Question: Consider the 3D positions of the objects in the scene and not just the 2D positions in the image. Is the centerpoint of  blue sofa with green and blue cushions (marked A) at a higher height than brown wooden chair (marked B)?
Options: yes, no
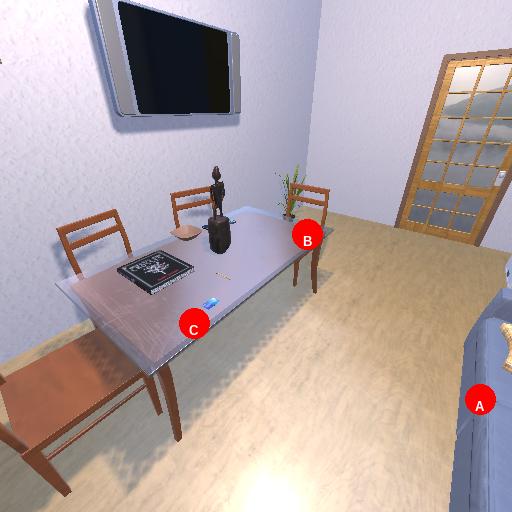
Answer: yes